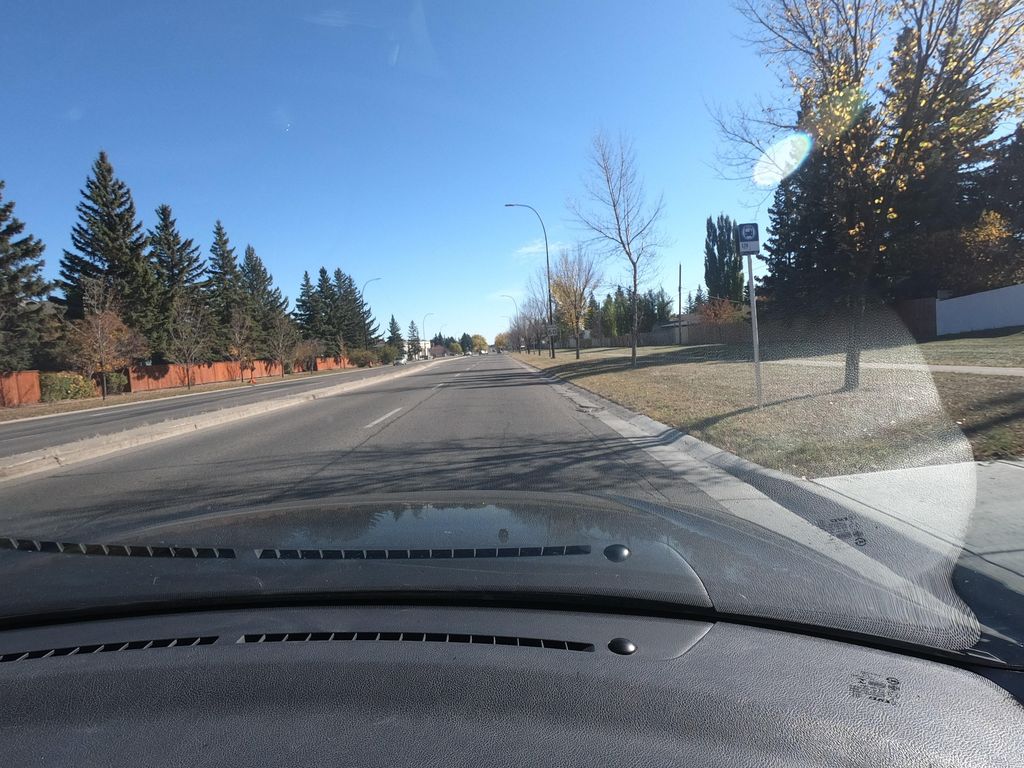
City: calgary